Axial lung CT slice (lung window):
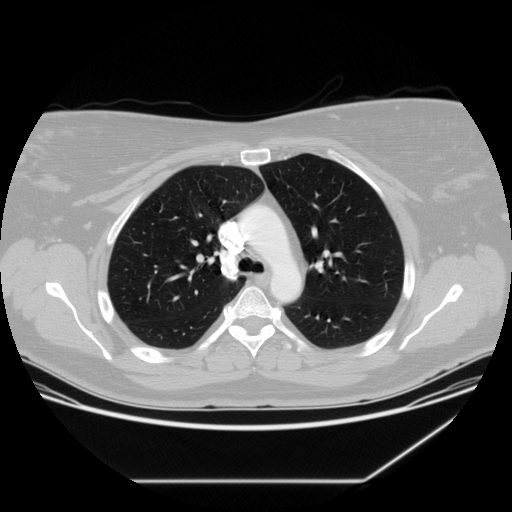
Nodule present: no